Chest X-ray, PA view. Patient: 31 years old, sex F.
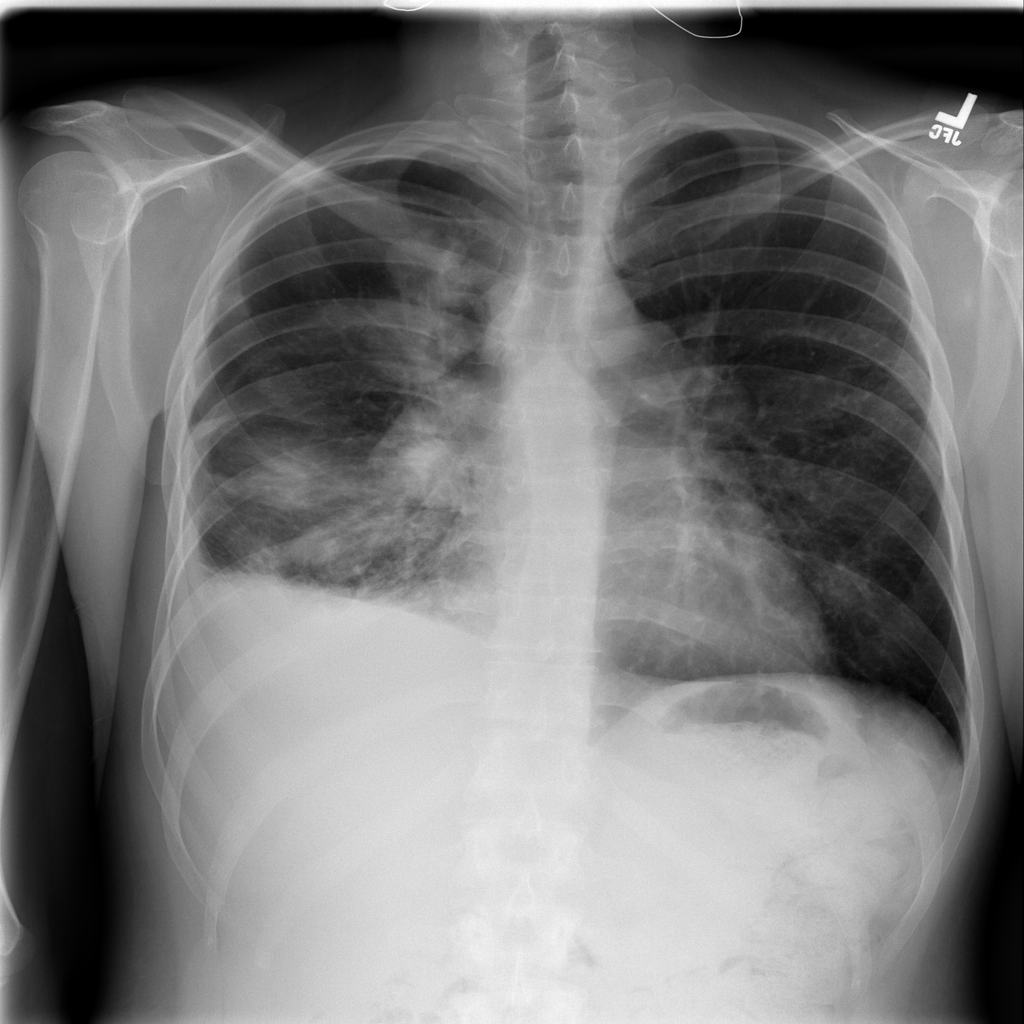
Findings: Effusion, Infiltration, Mass, Pleural_Thickening